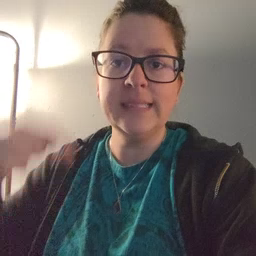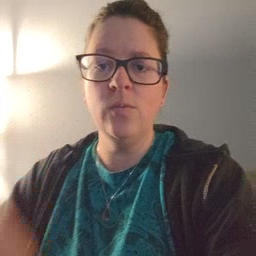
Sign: down